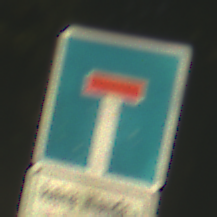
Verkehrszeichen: Sackgasse
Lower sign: HinweisGeaenderteVorfahrtVerkehrsfuehrungVerkehrsregelung3
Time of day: SunriseSunset
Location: Outdoor (Nature)
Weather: PartlyCloudy
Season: NotSpecified
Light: Natural